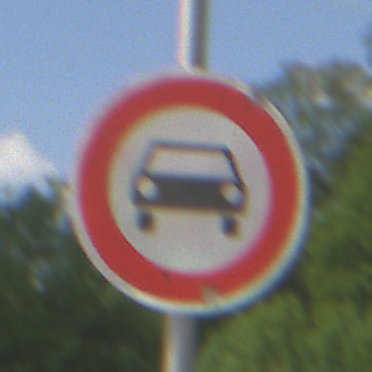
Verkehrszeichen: VerbotKraftwagen
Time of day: Midday
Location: Outdoor (RoadRail)
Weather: PartlyCloudy
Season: NotSpecified
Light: Natural